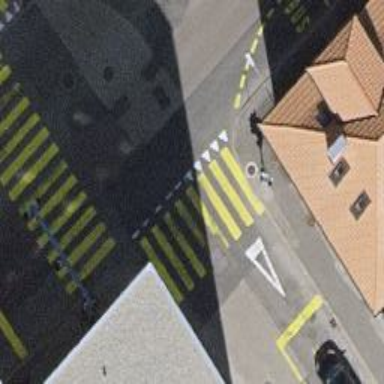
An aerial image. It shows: Uncontrolled zebra crossing.